Field crop: maize
Growth stage: 2
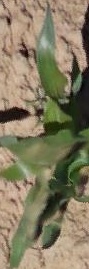
Species: maize